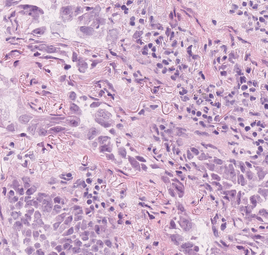
Tumor epithelial tissue: yes
Tumor-associated stroma tissue: yes
Normal tissue: no